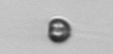
Label: Apedinella